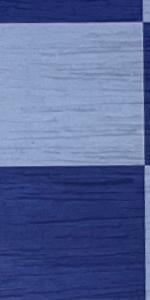
Label: Empty